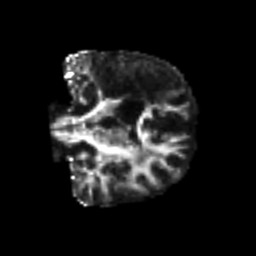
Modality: FA
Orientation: coronal
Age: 55
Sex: male
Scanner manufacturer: siemens
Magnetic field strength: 3 T
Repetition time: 4.987 s
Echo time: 0.0792 s